Question: In WPF, i wish to create rounded corner for my movie, but the movie actually will overlap the border and i get a normal rectangle box that load my movie. Any idea how to solve this issue?

'''
<Border BorderBrush="#FF000000" BorderThickness="1,1,1,1" CornerRadius="20,20,20,20">
<Grid>
<MediaElement x:Name="movieLoader" HorizontalAlignment="Left" Height="128" VerticalAlignment="Top" Width="236" Source="../video/empty.mp4"/>
</Grid>
</Border>
'''
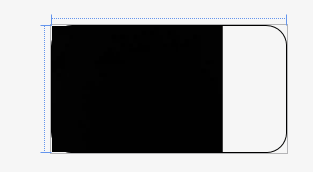
Answer: Try this:
'''
<Border x:Name="border" BorderThickness="1" BorderBrush="#FF000000" CornerRadius="20" Padding="1"
HorizontalAlignment="Center" VerticalAlignment="Center">
<Grid>
<Border Name="mask" Background="White" CornerRadius="{Binding ElementName=border, Path=CornerRadius}"/>
<Grid>
<Grid.OpacityMask>
<VisualBrush Visual="{Binding ElementName=mask}"/>
</Grid.OpacityMask>
<MediaElement x:Name="movieLoader" HorizontalAlignment="Left" Height="128"
VerticalAlignment="Top" Width="236" Source="../video/empty.mp4"/>
</Grid>
</Grid>
</Border>
'''